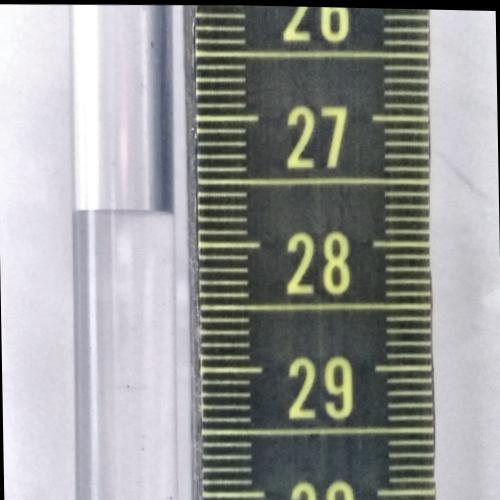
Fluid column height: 27.8 cm